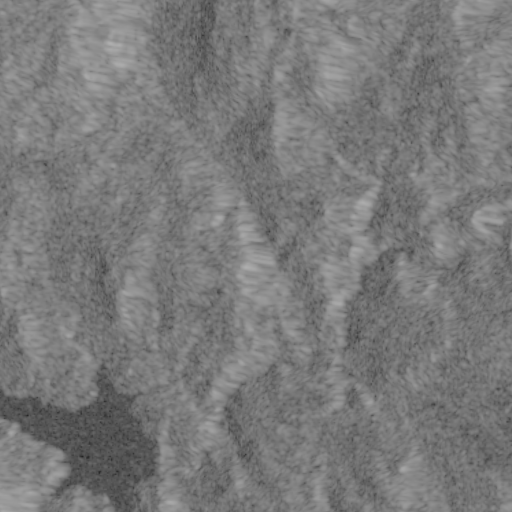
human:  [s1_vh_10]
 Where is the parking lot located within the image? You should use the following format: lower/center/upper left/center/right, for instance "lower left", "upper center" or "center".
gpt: The parking lot is located in the center right of the image.
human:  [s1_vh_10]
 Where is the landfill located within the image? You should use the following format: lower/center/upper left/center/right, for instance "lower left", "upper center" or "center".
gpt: There is no landfill in the image.

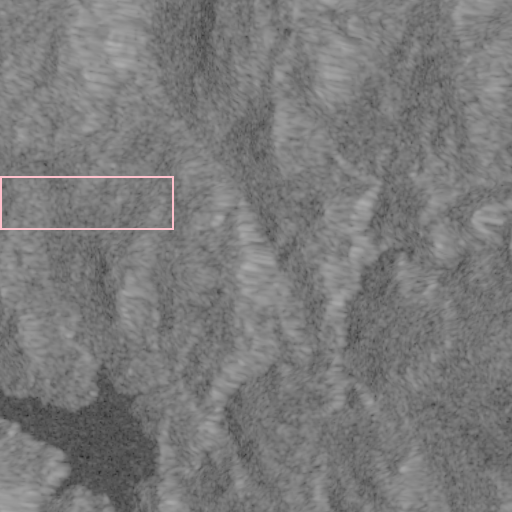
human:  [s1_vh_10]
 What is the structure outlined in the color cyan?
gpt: There is no cyan outline.
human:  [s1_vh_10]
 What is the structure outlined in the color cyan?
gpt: There is no structure outlined in cyan.